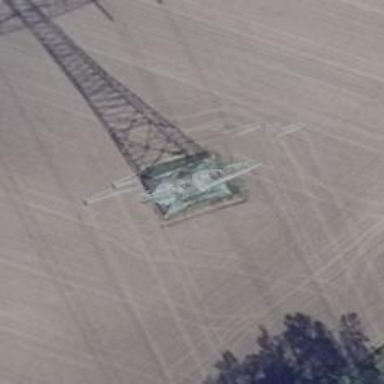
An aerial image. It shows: Power tower.